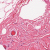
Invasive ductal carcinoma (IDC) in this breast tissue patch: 0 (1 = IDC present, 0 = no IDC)